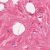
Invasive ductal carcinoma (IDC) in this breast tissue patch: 0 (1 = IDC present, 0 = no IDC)